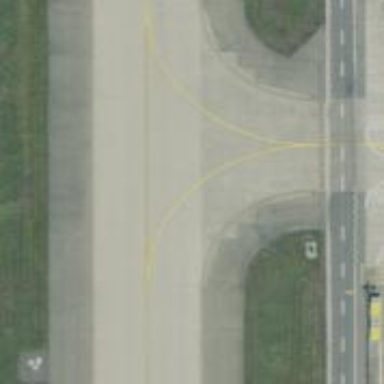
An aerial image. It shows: View of taxiway at the airport.